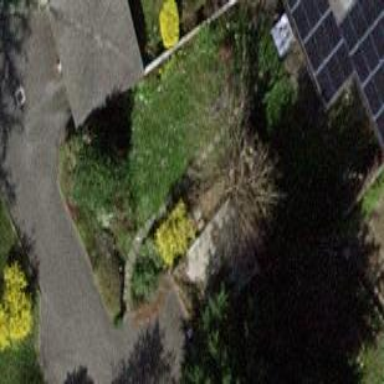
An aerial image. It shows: Garage.